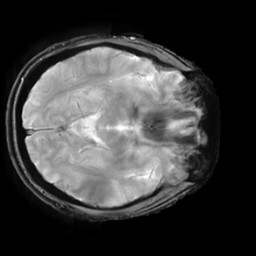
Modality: T2starw
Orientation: axial
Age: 38
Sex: male
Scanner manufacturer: ge
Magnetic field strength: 3 T
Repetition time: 0.65 s
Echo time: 0.02 s